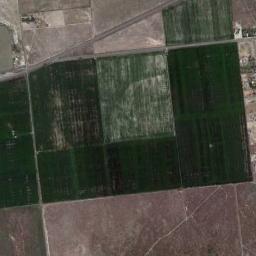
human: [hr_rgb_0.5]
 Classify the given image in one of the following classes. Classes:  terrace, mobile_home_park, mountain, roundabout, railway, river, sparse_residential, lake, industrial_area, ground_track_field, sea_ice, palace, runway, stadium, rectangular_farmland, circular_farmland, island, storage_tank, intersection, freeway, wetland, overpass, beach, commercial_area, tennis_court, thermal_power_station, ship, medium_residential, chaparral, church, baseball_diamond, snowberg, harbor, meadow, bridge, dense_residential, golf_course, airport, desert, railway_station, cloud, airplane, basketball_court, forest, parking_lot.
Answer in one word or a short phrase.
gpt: rectangular_farmland